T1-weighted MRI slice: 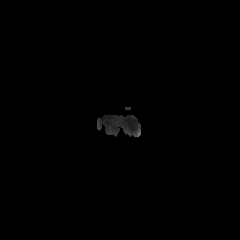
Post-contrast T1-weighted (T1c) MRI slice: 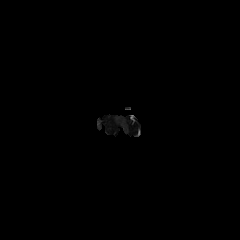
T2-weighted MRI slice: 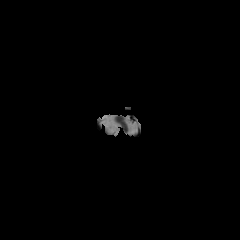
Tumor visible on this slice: no